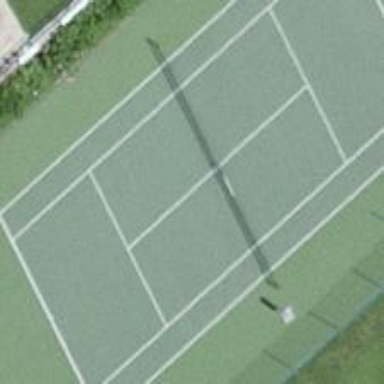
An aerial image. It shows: Tennis court on pitch.